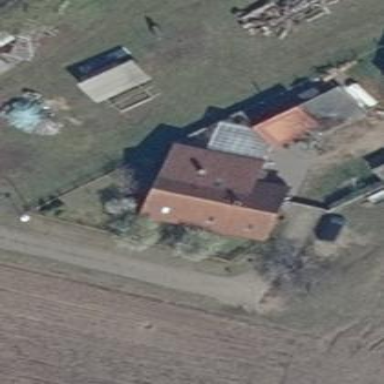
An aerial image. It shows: Simple house.